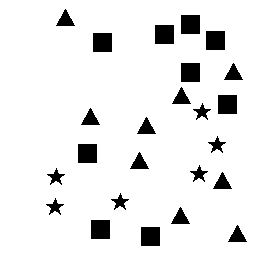
Squares: 9
Triangles: 9
Stars: 6
Total shapes: 24